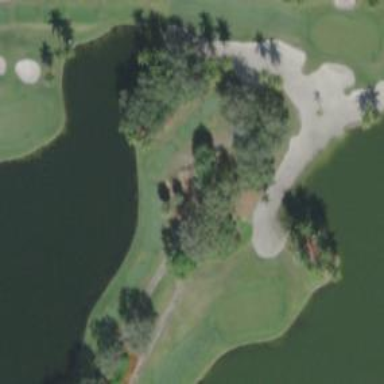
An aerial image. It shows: Sandy area is golf bunker.